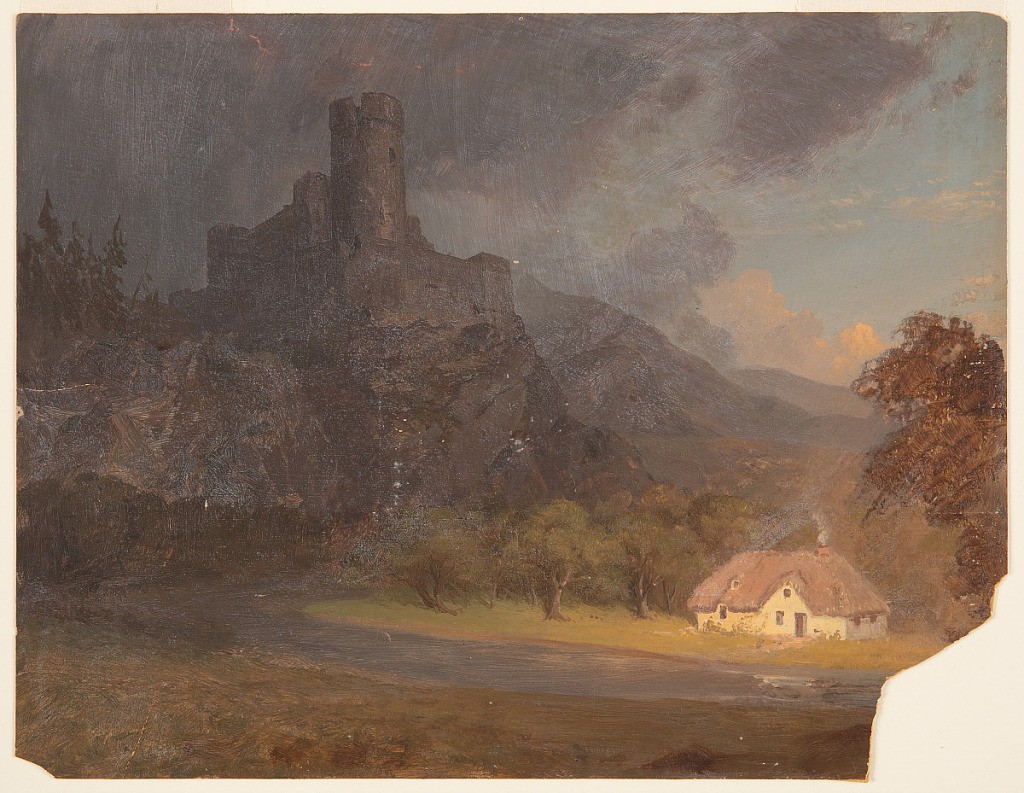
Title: Landscape with Castle
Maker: Frederic Edwin Church, American, 1826–1900
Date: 1870–75
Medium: Brush and oil, pencil on tan paperboard
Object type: drawing
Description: Landscape and architecture sketch showing an imagined view of a landscape with a medieval castle and a cottage, derived from the artist's view of Château de la Bâtiaz in Martigny, Switzerland. In the foreground, a river flows horizontally across the composition, with the nearby grassy bank visible in the lower left corner. Across the river at right, a small cottage with a thatch roof is illuminated in a patch of light beside several trees. Smoke rises from its chimney. Looming above it in the middle distance at upper left is a medieval castle with a tall, circular tower that is perched atop a lofty and abrupt hill. Dark storm clouds gather over the castle and partly veil a red-orange lightning bolt that zigzags through them. In the background at right, pink sunset clouds are visible in an otherwise open sky above a rolling mountain range.